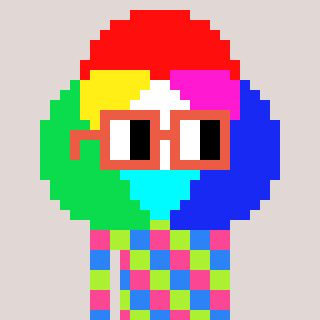
a pixel art character with square orange glasses, a color circle-shaped head and a magenta-colored body on a warm background